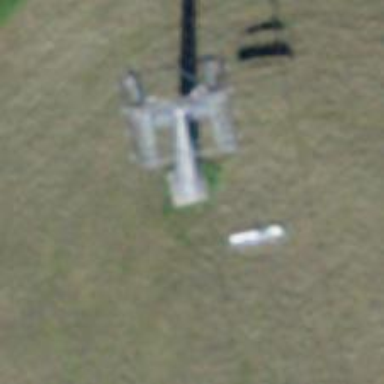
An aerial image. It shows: Pylon for aerialway.